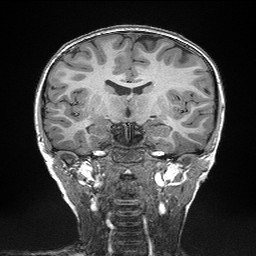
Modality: T1w
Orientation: sagittal
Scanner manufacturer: siemens
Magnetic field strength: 3 T
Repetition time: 2.3 s
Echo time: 0.00298 s